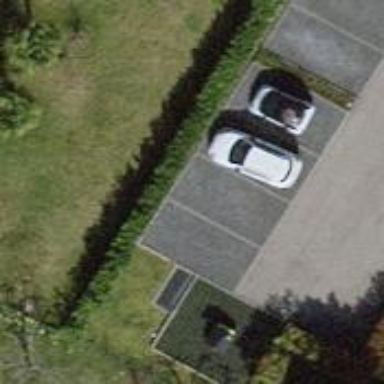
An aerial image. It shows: Street-side parking area.